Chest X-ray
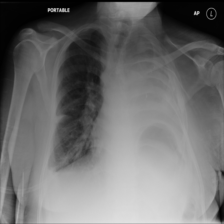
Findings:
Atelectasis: negative
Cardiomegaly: negative
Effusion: negative
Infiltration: negative
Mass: negative
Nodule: negative
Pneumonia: negative
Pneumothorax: negative
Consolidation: negative
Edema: negative
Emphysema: negative
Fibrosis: negative
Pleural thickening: negative
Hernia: negative